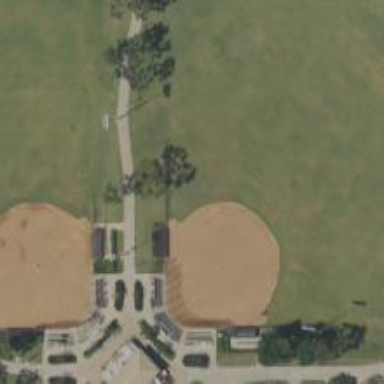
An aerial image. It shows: Baseball pitch for leisure and sports activities.